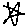
Label: star